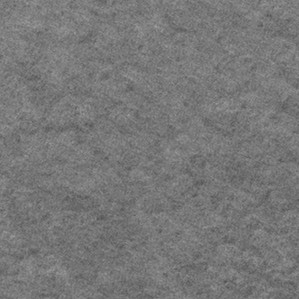
Label: frost